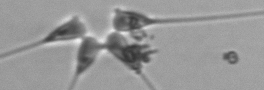
Label: Asterionellopsis_glacialis